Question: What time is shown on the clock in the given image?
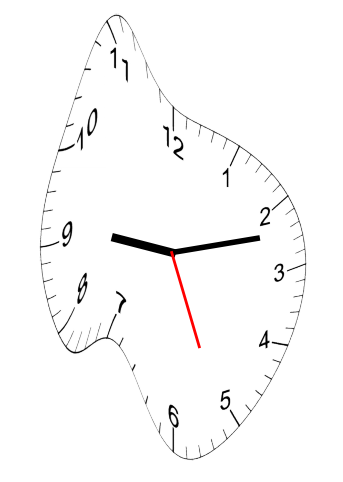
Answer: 09:12:26